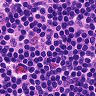
Metastatic tissue present: no